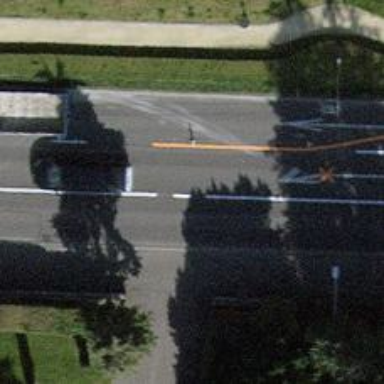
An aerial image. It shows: Secondary road with asphalt surface and trolley wire.